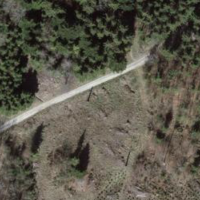
EUNIS habitat code: 44
Species observed at this site:
Clinopodium vulgare